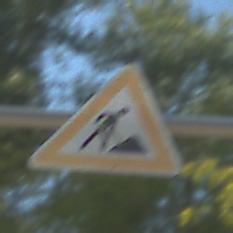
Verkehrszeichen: Arbeitsstelle
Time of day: MorningAfternoon
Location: Outdoor (Nature)
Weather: PartlyCloudy
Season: NotSpecified
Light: Natural